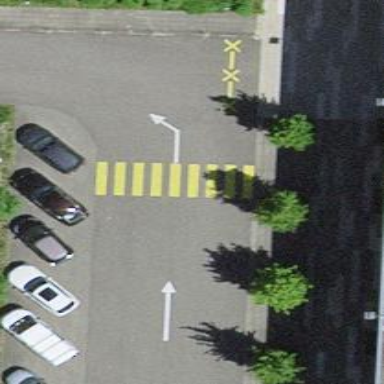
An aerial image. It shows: Uncontrolled zebra crossing on the road.